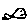
Label: fish